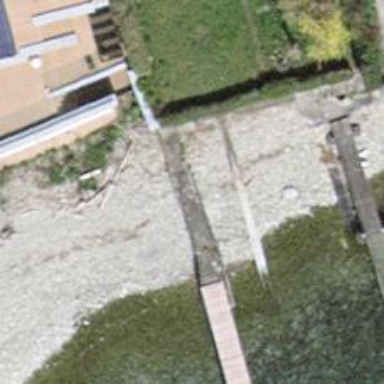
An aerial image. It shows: Man-made pier.